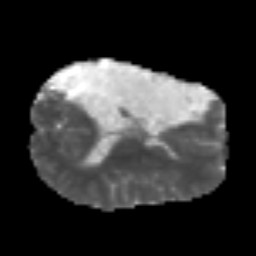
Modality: MD
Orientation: axial
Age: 40
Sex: male
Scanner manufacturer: siemens
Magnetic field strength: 3 T
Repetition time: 3.2 s
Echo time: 0.081 s